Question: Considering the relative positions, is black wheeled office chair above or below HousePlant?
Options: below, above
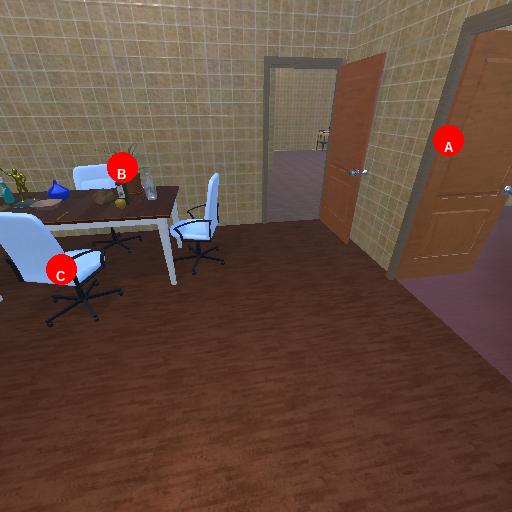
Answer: below